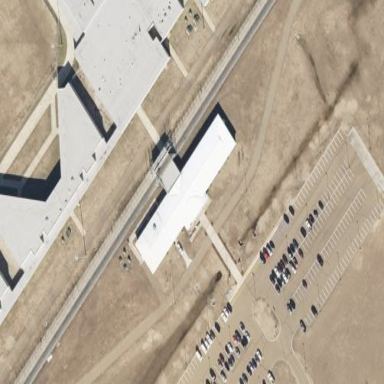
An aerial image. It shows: Prison building.